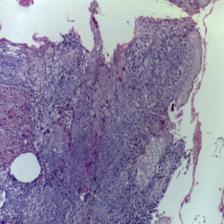
Diagnosis: OSCC